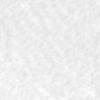
Label: no_change